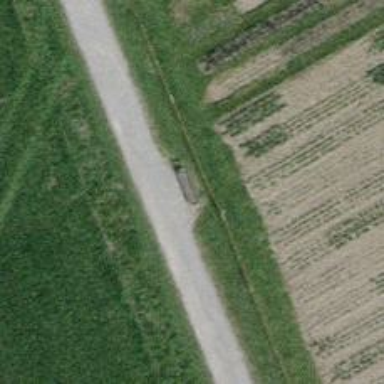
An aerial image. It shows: Brown bench.